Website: walmart
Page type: address-validator
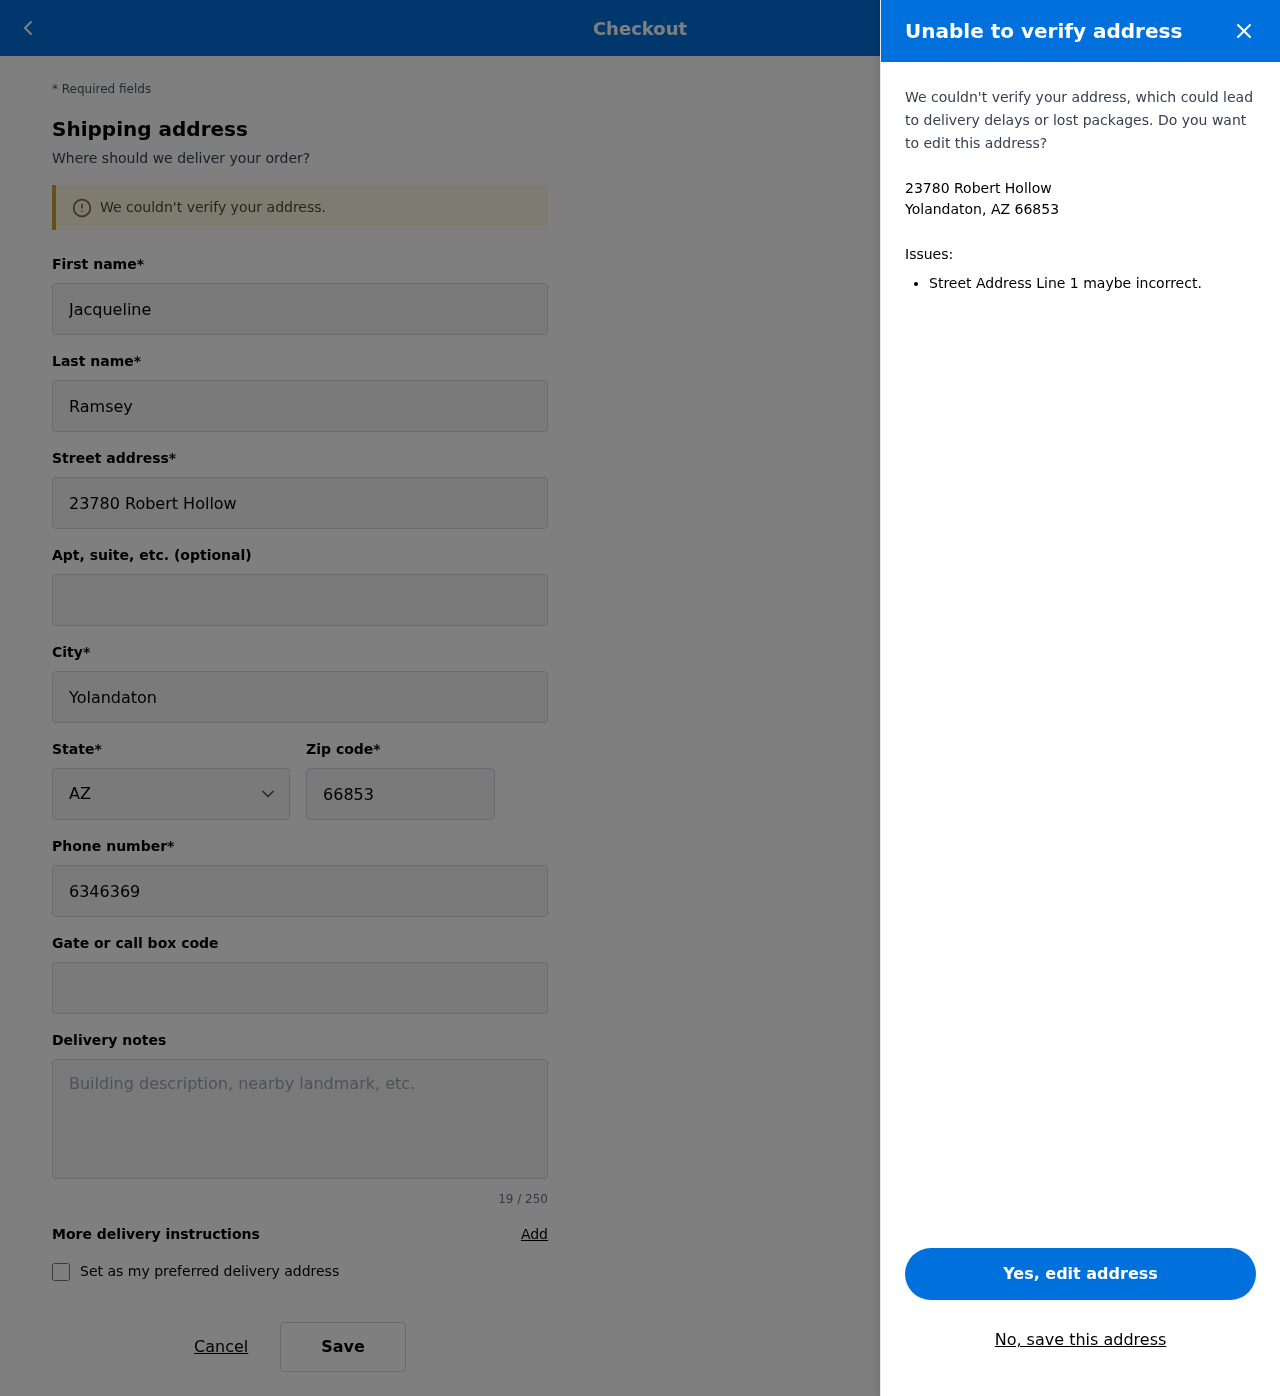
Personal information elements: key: PII_CITY_STATE_ZIP
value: Yolandaton, AZ 66853
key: PII_DELIVERY_INSTRUCTIONS
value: Leave at front door
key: PII_STATE_ABBR
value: AZ
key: PII_STREET
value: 23780 Robert Hollow
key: PII_FIRSTNAME
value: Jacqueline
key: PII_LASTNAME
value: Ramsey
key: PII_CITY
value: Yolandaton
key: PII_POSTCODE
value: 66853
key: PII_PHONE
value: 6346369978
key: PII_SECURITY_CODE
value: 97060